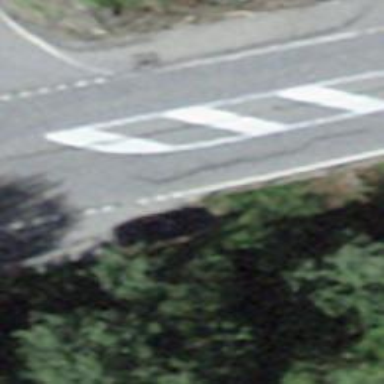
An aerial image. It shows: Bus stop with platform for public transport.